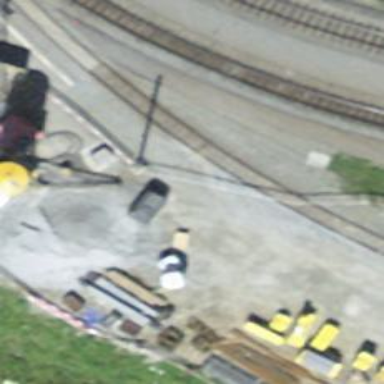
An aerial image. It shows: Narrow-gauge railway yard with electrified contact line.